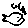
Label: fish